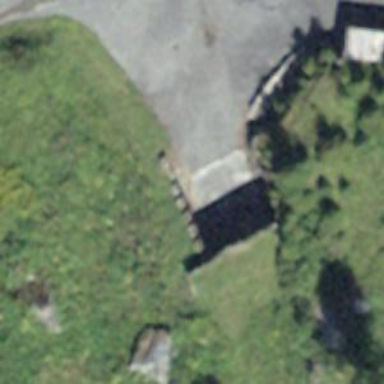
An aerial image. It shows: Retaining wall.